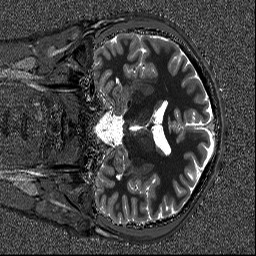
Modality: T1map
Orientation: coronal
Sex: male